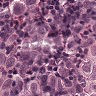
Metastatic tissue present: yes